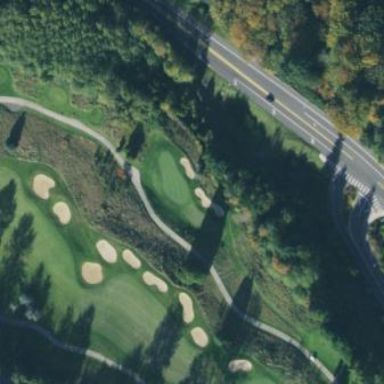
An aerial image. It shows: Area with grass used as rough in golf course.